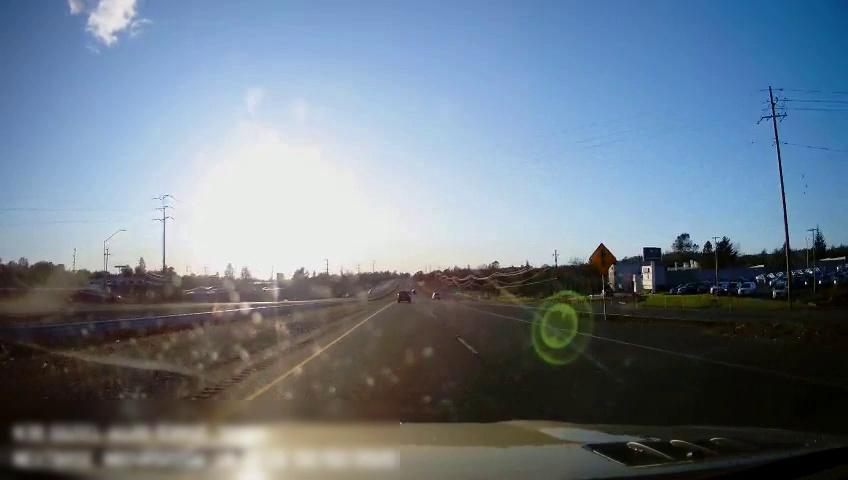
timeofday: Day
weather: Sunny
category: Drivable Space
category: Drivable Space
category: Vehicles | Truck
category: Lanes | Current Lane
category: Lanes | Current Lane
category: Lanes | Alternate Lane
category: Lanes | Alternate Lane
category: Traffic | Signs